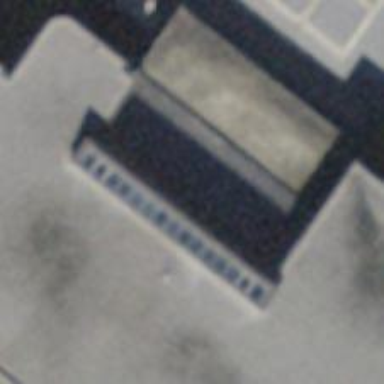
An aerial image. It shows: View of roof of building.